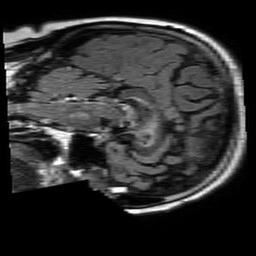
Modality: FLAIR
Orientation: sagittal
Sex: female
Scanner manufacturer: philips
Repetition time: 11 s
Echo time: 0.125 s